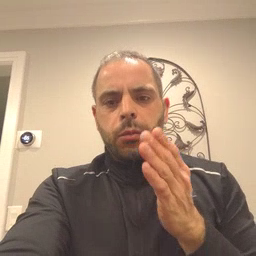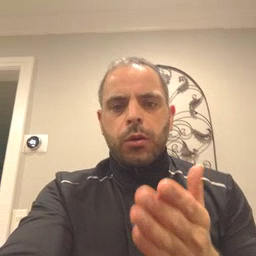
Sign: boat